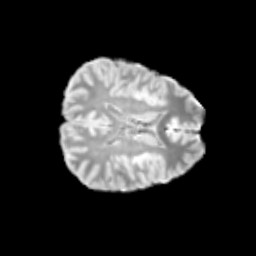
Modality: T2w
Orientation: axial
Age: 11
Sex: male
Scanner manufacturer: siemens
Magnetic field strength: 3 T
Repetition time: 3.8 s
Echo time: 0.07 s